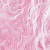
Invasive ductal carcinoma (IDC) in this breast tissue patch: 0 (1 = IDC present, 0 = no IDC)